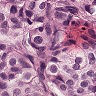
Metastatic tissue present: yes